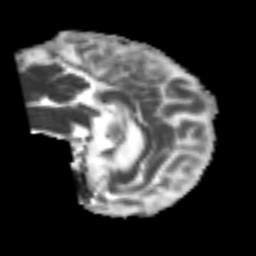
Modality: MD
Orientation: sagittal
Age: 74
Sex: male
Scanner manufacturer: siemens
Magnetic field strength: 3 T
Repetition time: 4.987 s
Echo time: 0.0792 s